Question: Does anyone know how to style their uitabbar like Apple in Music and Clock apps on the iPad?
I have been searching the web over but I can't find much out there.
Thanks
Rephrasing, I'm trying to understand how to go about setting this up. I've been trying using uitabbarcontroller but I wasn't sure if this was a manipulated style of uitabbaritems or if it was using segmented controls. It seems to be a common view in Apple's new apps, but I wasn't sure how much customization was needed to achieve the effect. If I wanted to have two unique views selectable in a similar fashion to Apple's Music and Clock apps, would I approach as follows:
- - - - - - -
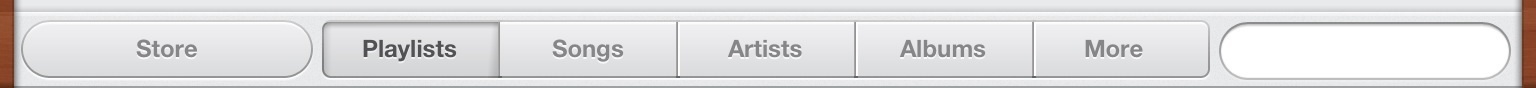
Answer: That is a 'UISegmentedControl'. You can style its appearance using the following methods:
'''
/* Default tintColor is nil. Only used if style is UISegmentedControlStyleBar or UISegmentedControlStyleBezeled
*/
@property(nonatomic,retain) UIColor *tintColor UI_APPEARANCE_SELECTOR;
/* If backgroundImage is an image returned from -[UIImage resizableImageWithCapInsets:] the cap widths will be calculated from that information, otherwise, the cap width will be calculated by subtracting one from the image's width then dividing by 2. The cap widths will also be used as the margins for text placement. To adjust the margin use the margin adjustment methods.
In general, you should specify a value for the normal state to be used by other states which don't have a custom value set.
Similarly, when a property is dependent on the bar metrics (on the iPhone in landscape orientation, bars have a different height from standard), be sure to specify a value for UIBarMetricsDefault.
In the case of the segmented control, appearance properties for UIBarMetricsLandscapePhone are only respected for segmented controls in the smaller navigation and toolbars that are used in landscape orientation on the iPhone.
*/
- (void)setBackgroundImage:(UIImage *)backgroundImage forState:(UIControlState)state barMetrics:(UIBarMetrics)barMetrics NS_AVAILABLE_IOS(5_0) UI_APPEARANCE_SELECTOR;
- (UIImage *)backgroundImageForState:(UIControlState)state barMetrics:(UIBarMetrics)barMetrics NS_AVAILABLE_IOS(5_0) UI_APPEARANCE_SELECTOR;
/* To customize the segmented control appearance you will need to provide divider images to go between two unselected segments (leftSegmentState:UIControlStateNormal rightSegmentState:UIControlStateNormal), selected on the left and unselected on the right (leftSegmentState:UIControlStateSelected rightSegmentState:UIControlStateNormal), and unselected on the left and selected on the right (leftSegmentState:UIControlStateNormal rightSegmentState:UIControlStateSelected).
*/
- (void)setDividerImage:(UIImage *)dividerImage forLeftSegmentState:(UIControlState)leftState rightSegmentState:(UIControlState)rightState barMetrics:(UIBarMetrics)barMetrics NS_AVAILABLE_IOS(5_0) UI_APPEARANCE_SELECTOR;
- (UIImage *)dividerImageForLeftSegmentState:(UIControlState)leftState rightSegmentState:(UIControlState)rightState barMetrics:(UIBarMetrics)barMetrics NS_AVAILABLE_IOS(5_0) UI_APPEARANCE_SELECTOR;
/* You may specify the font, text color, text shadow color, and text shadow offset for the title in the text attributes dictionary, using the keys found in UIStringDrawing.h.
*/
- (void)setTitleTextAttributes:(NSDictionary *)attributes forState:(UIControlState)state NS_AVAILABLE_IOS(5_0) UI_APPEARANCE_SELECTOR;
- (NSDictionary *)titleTextAttributesForState:(UIControlState)state NS_AVAILABLE_IOS(5_0) UI_APPEARANCE_SELECTOR;
/* For adjusting the position of a title or image within the given segment of a segmented control.
*/
- (void)setContentPositionAdjustment:(UIOffset)adjustment forSegmentType:(UISegmentedControlSegment)leftCenterRightOrAlone barMetrics:(UIBarMetrics)barMetrics NS_AVAILABLE_IOS(5_0) UI_APPEARANCE_SELECTOR;
- (UIOffset)contentPositionAdjustmentForSegmentType:(UISegmentedControlSegment)leftCenterRightOrAlone barMetrics:(UIBarMetrics)barMetrics NS_AVAILABLE_IOS(5_0) UI_APPEARANCE_SELECTOR;
'''
This example sets the background and the divider images for the different selection states (using the appearance proxy to change the appearance of all segmented controls):
'''
UIImage *segmentSelected =
[[UIImage imageNamed:@"segcontrol_sel.png"]
resizableImageWithCapInsets:UIEdgeInsetsMake(0, 15, 0, 15)];
UIImage *segmentUnselected =
[[UIImage imageNamed:@"segcontrol_uns.png"]
resizableImageWithCapInsets:UIEdgeInsetsMake(0, 15, 0, 15)];
UIImage *segmentSelectedUnselected =
[UIImage imageNamed:@"segcontrol_sel-uns.png"];
UIImage *segUnselectedSelected =
[UIImage imageNamed:@"segcontrol_uns-sel.png"];
UIImage *segmentUnselectedUnselected =
[UIImage imageNamed:@"segcontrol_uns-uns.png"];
[[UISegmentedControl appearance] setBackgroundImage:segmentUnselected
forState:UIControlStateNormal barMetrics:UIBarMetricsDefault];
[[UISegmentedControl appearance] setBackgroundImage:segmentSelected
forState:UIControlStateSelected barMetrics:UIBarMetricsDefault];
[[UISegmentedControl appearance] setDividerImage:segmentUnselectedUnselected
forLeftSegmentState:UIControlStateNormal
rightSegmentState:UIControlStateNormal
barMetrics:UIBarMetricsDefault];
[[UISegmentedControl appearance] setDividerImage:segmentSelectedUnselected
forLeftSegmentState:UIControlStateSelected
rightSegmentState:UIControlStateNormal
barMetrics:UIBarMetricsDefault];
[[UISegmentedControl appearance]
setDividerImage:segUnselectedSelected
forLeftSegmentState:UIControlStateNormal
rightSegmentState:UIControlStateSelected
barMetrics:UIBarMetricsDefault];
'''